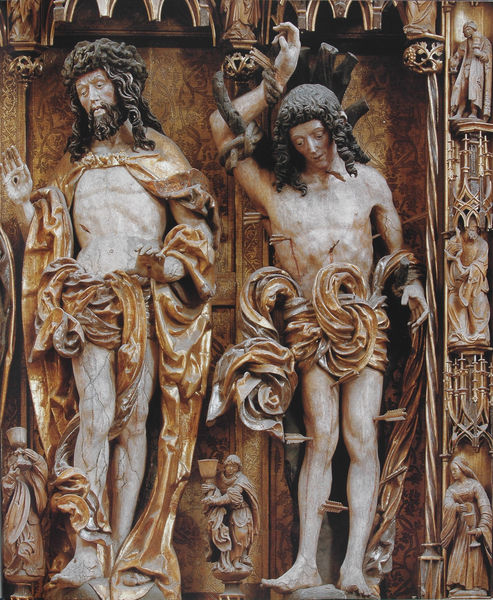
Titel: Hochaltar, Mittelschrein, Christus und hl. Sebastian
Künstler: Meister der Pulkauer Altarskulpturen
Standort: Pulkau (Niederösterreich)
Institution: Wallfahrts- und Filialkirche zum Kostbaren Blut Christi
Schlagwörter: baum, gott, hand, körper, lendenschurz, mann, nackt, umhang, weiß, wunde, frau, geste, haar, holz, männer, schwarz, blick, rot, schal, beige, bart, bärte, augen, barock, falten, gesicht, inkarnat, hände, stamm, kirche, gold, haare, kelch, mantel, gewänder, gotik, locken, engel, skulptur, fesseln, relief, füße, figuren, detail, muskeln, leuchter, bronze, foto, adam, nische, blut, loch, schlange, altar, hochaltar, kapitelle, schnitzerei, fries, sklave, gotisch, christus, jesus, jesus christus, kreuzigung, stigma, stigmata, wunden, wundmale, mittelalter, dornen, hostie, segen, baldachin, heiliger, gurt, märtyrer, dornenkrone, pfeile, erlöser, fessel, nischenfiguren, gesprenge, retabel, schnitzaltar, christ, stricke, sebastian, figure, hl. sebastian, messias, gegeiselt, geisel, leuchterengel, gottessohn, sohn gottes, christkind, loch in der hand, christkönig, heilland, erretter, jesus von nazaret, iheilige, hasare